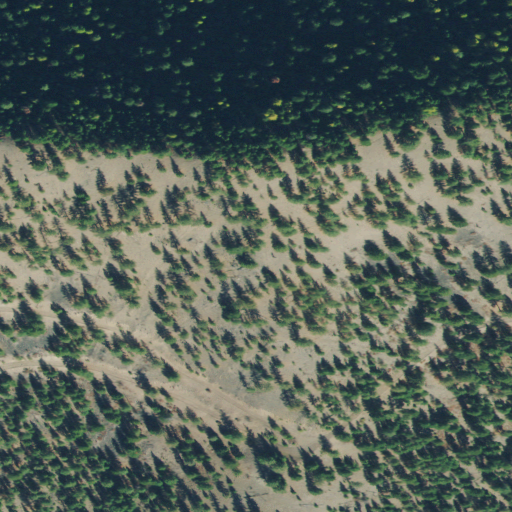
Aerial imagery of mountain in Montana named Graham Mountain containing shrub and evergreen forest